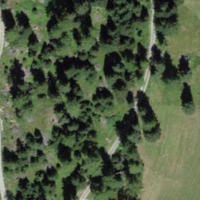
EUNIS habitat code: 43
Species observed at this site:
Arnica montana